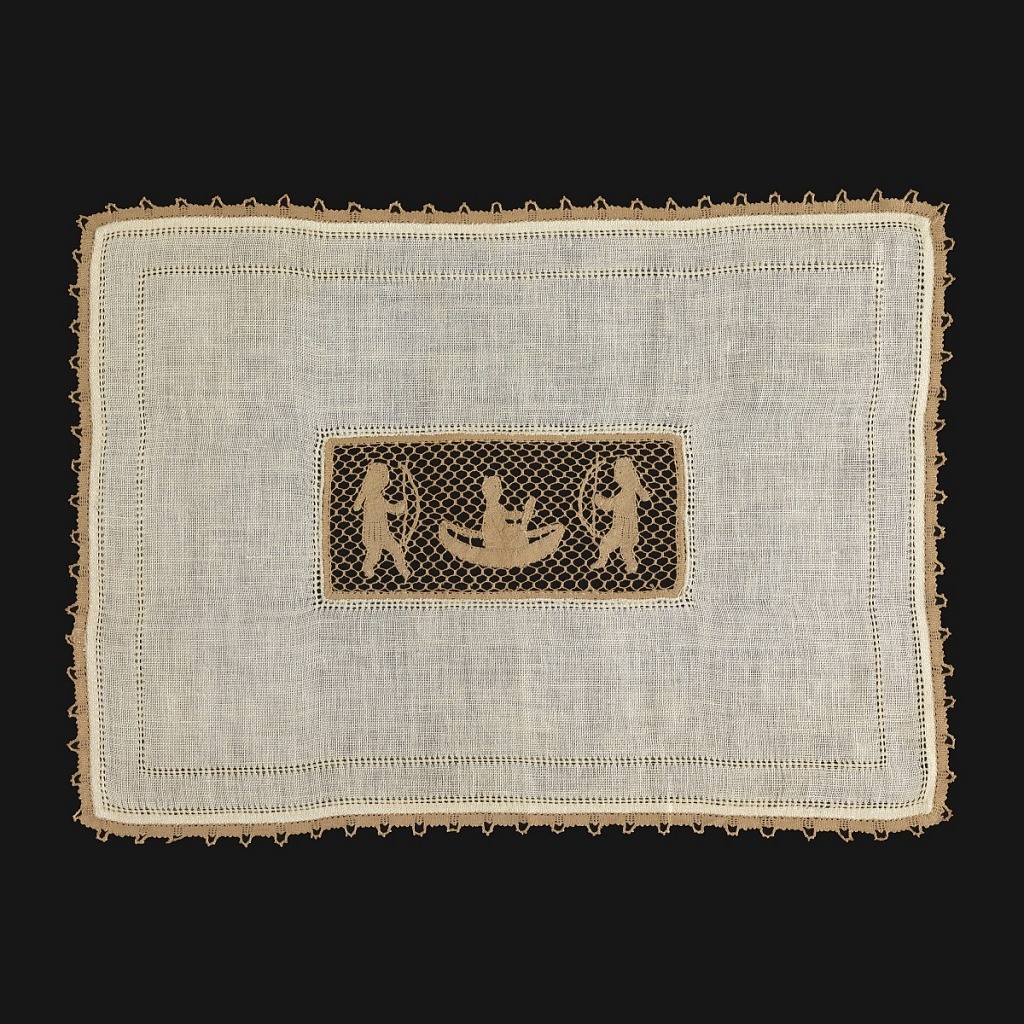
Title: Table mat
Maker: Sybil Carter Indian Mission and Lace Industry Association
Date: ca. 1900
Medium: linen Technique: bobbin lace
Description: Linen cover with hemstitching, bobbin lace edging and central panel of bobbin lace showing two Indian motifs (two braves with bows and one paddling a canoe).